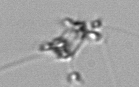
Label: Chaetoceros_didymus_TAG_external_flagellate